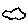
Label: cloud